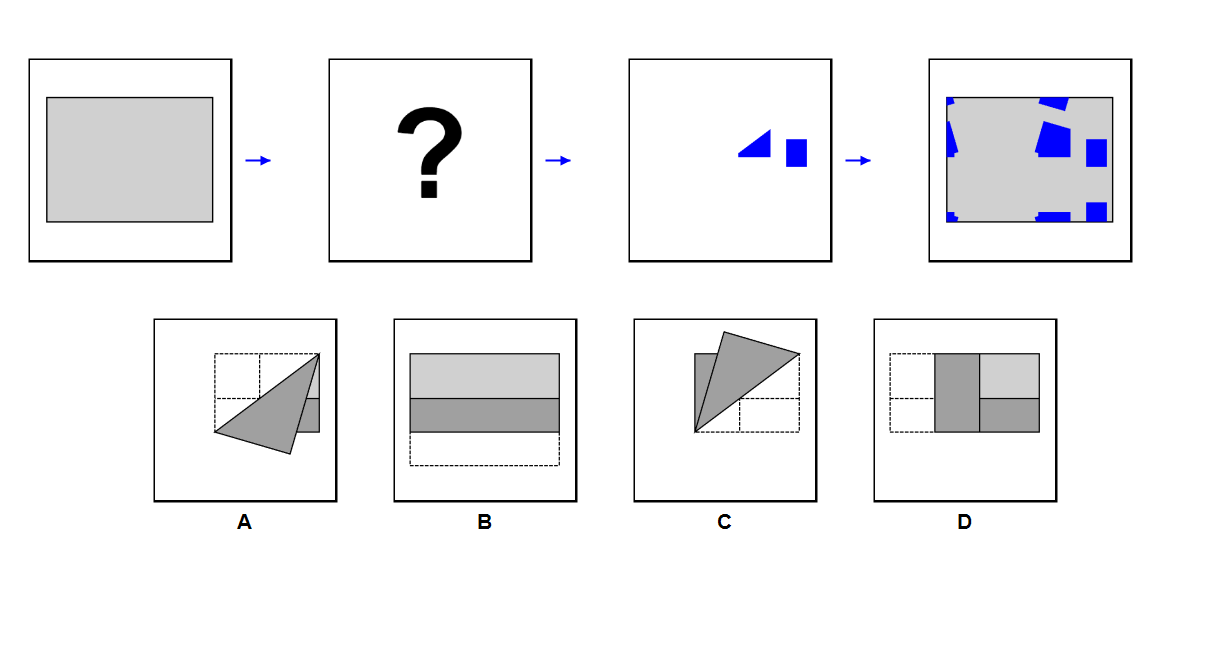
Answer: C